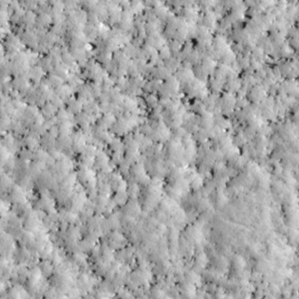
Label: non_frost